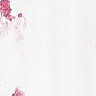
Metastatic tissue present: no